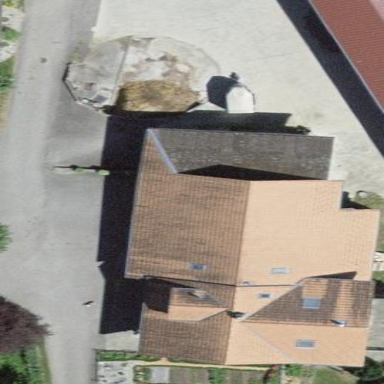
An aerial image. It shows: Farm building.